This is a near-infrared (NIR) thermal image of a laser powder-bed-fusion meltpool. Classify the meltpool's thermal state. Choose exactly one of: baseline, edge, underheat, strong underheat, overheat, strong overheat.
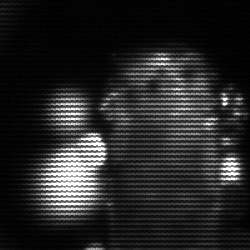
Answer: strong underheat